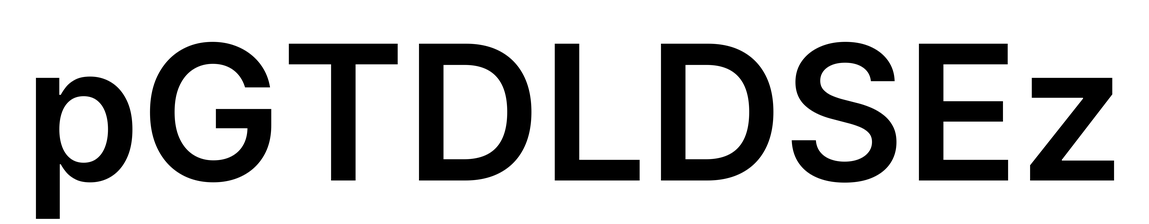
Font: Inter_SemiBold